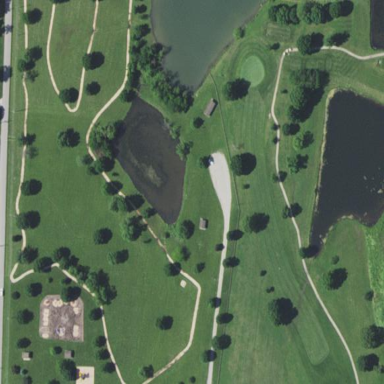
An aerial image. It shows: Golf hole.